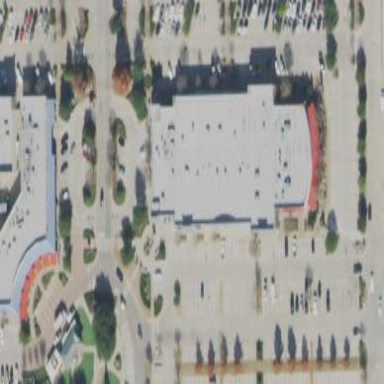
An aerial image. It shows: Retail building.